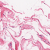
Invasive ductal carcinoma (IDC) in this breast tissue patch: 0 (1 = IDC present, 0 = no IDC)